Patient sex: F
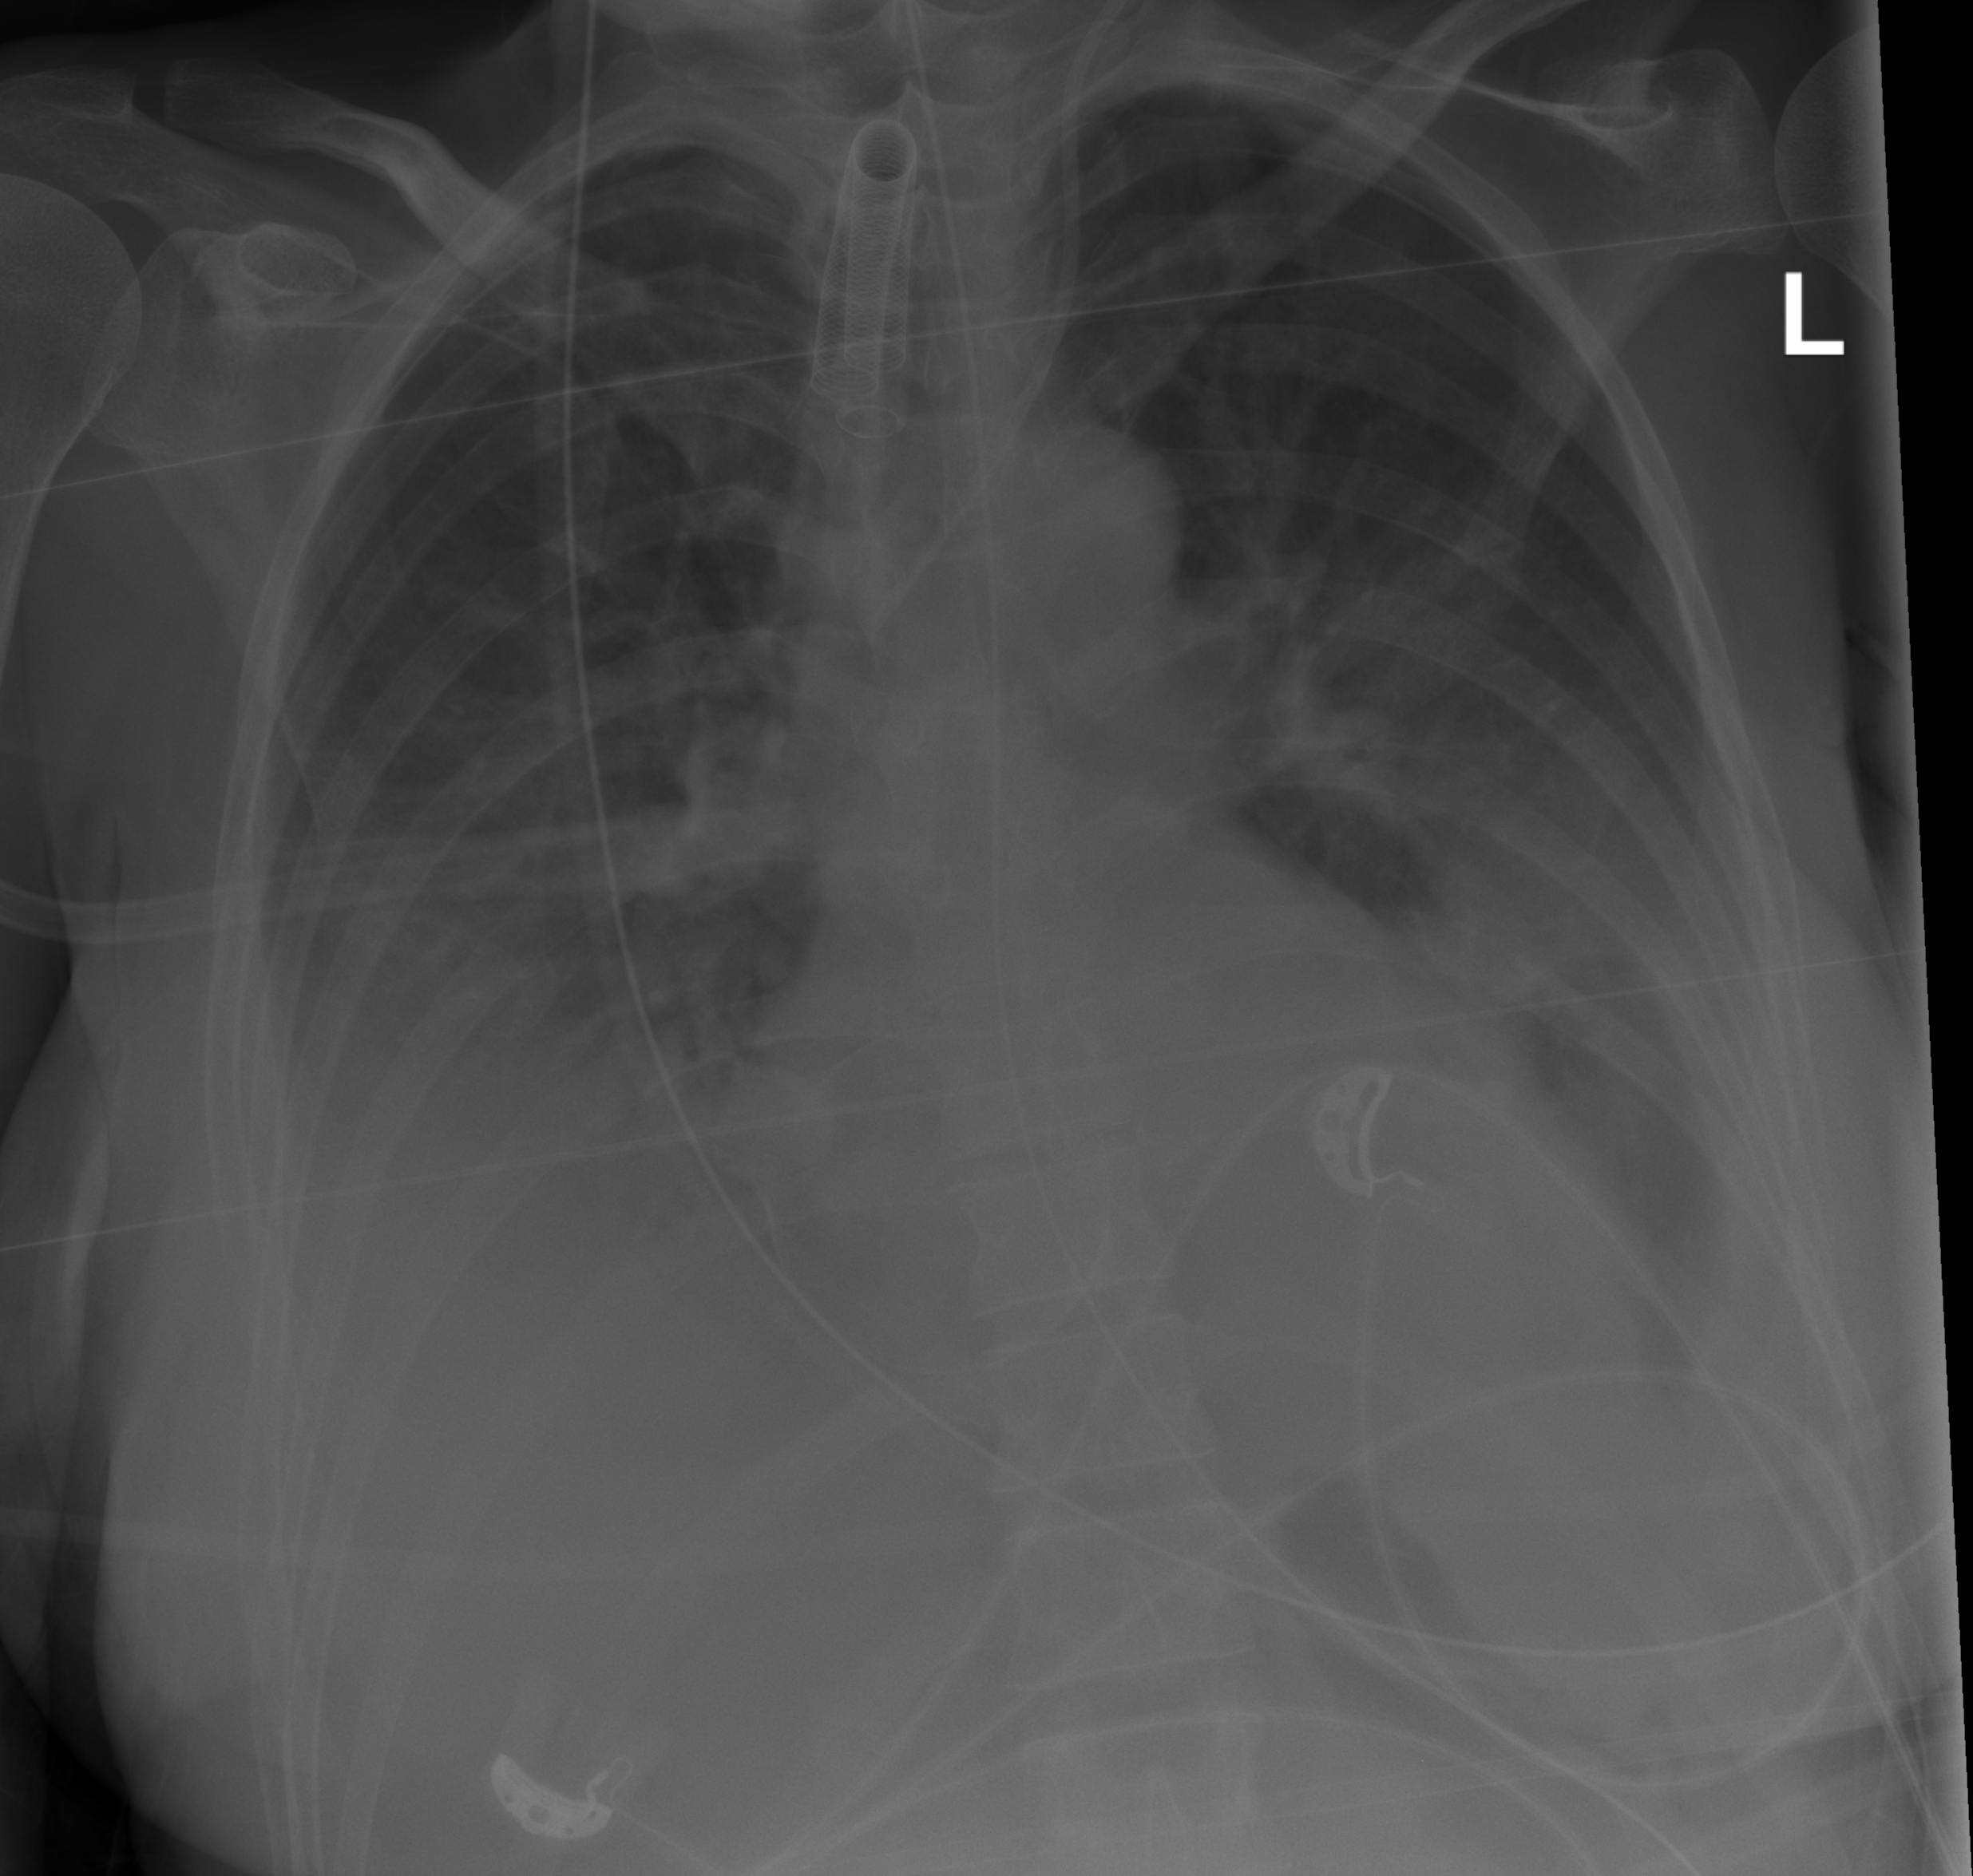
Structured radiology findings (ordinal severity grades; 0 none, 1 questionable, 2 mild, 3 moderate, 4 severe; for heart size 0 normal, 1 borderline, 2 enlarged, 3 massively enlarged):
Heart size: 0
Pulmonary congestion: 2
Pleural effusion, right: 2
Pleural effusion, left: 2
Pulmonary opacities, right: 2
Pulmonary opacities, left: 2
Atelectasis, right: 2
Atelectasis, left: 2